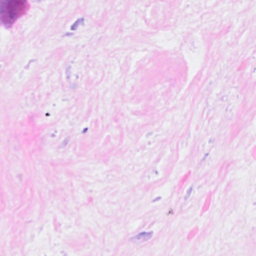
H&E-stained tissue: Breast